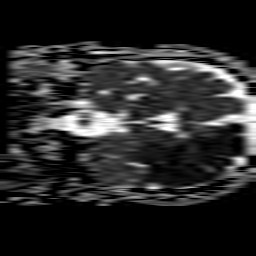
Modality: ADC
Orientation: coronal
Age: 64
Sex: female
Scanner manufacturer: philips
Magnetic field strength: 1.5 T
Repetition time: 3.646 s
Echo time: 0.09255 s